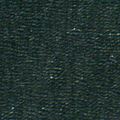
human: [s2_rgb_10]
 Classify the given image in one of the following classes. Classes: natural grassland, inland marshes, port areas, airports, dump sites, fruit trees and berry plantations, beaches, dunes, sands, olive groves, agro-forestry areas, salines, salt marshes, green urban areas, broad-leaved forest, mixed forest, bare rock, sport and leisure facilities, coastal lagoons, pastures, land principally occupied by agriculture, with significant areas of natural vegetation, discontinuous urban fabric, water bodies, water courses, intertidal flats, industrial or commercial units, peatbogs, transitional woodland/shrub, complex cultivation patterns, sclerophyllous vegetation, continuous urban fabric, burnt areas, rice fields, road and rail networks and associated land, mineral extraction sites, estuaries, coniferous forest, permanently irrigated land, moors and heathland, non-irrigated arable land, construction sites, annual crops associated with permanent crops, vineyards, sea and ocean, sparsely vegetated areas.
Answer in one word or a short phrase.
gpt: sea and ocean